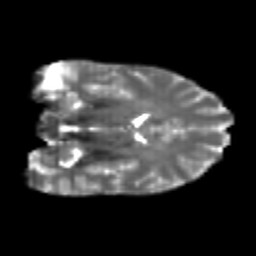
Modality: T2w
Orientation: coronal
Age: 22
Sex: female
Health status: healthy
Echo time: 0.074 s